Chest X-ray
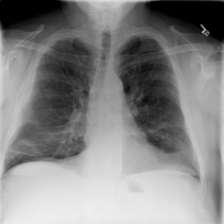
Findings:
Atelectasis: positive
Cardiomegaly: negative
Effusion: negative
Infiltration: negative
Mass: negative
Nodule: negative
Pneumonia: negative
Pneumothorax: negative
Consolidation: negative
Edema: negative
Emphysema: negative
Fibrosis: negative
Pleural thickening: negative
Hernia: negative